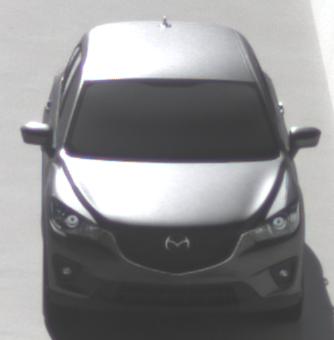
Make: Mazda
Model: CX-5 2.0 SKYACTIV-G 160
Detailed model: CX-5 (GH)
Model produced from: 2012/04
Model produced until: 2015/02
Doors: 5
Color: gray
Road condition: wet road
Daytime: morning or afternoon
Contrast: high contrast